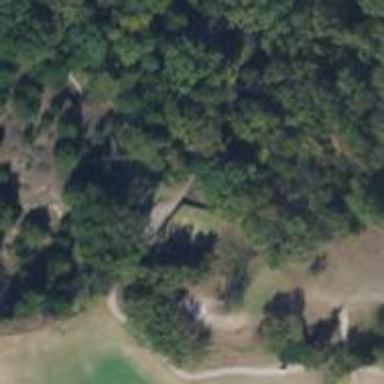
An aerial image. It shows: View of golf hole.